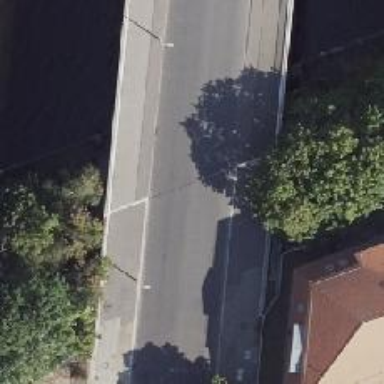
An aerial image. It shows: Tertiary road with asphalt surface crossing beam bridge. The bridge has sidewalks on both sides.